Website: crate-barrel
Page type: customer-info-address
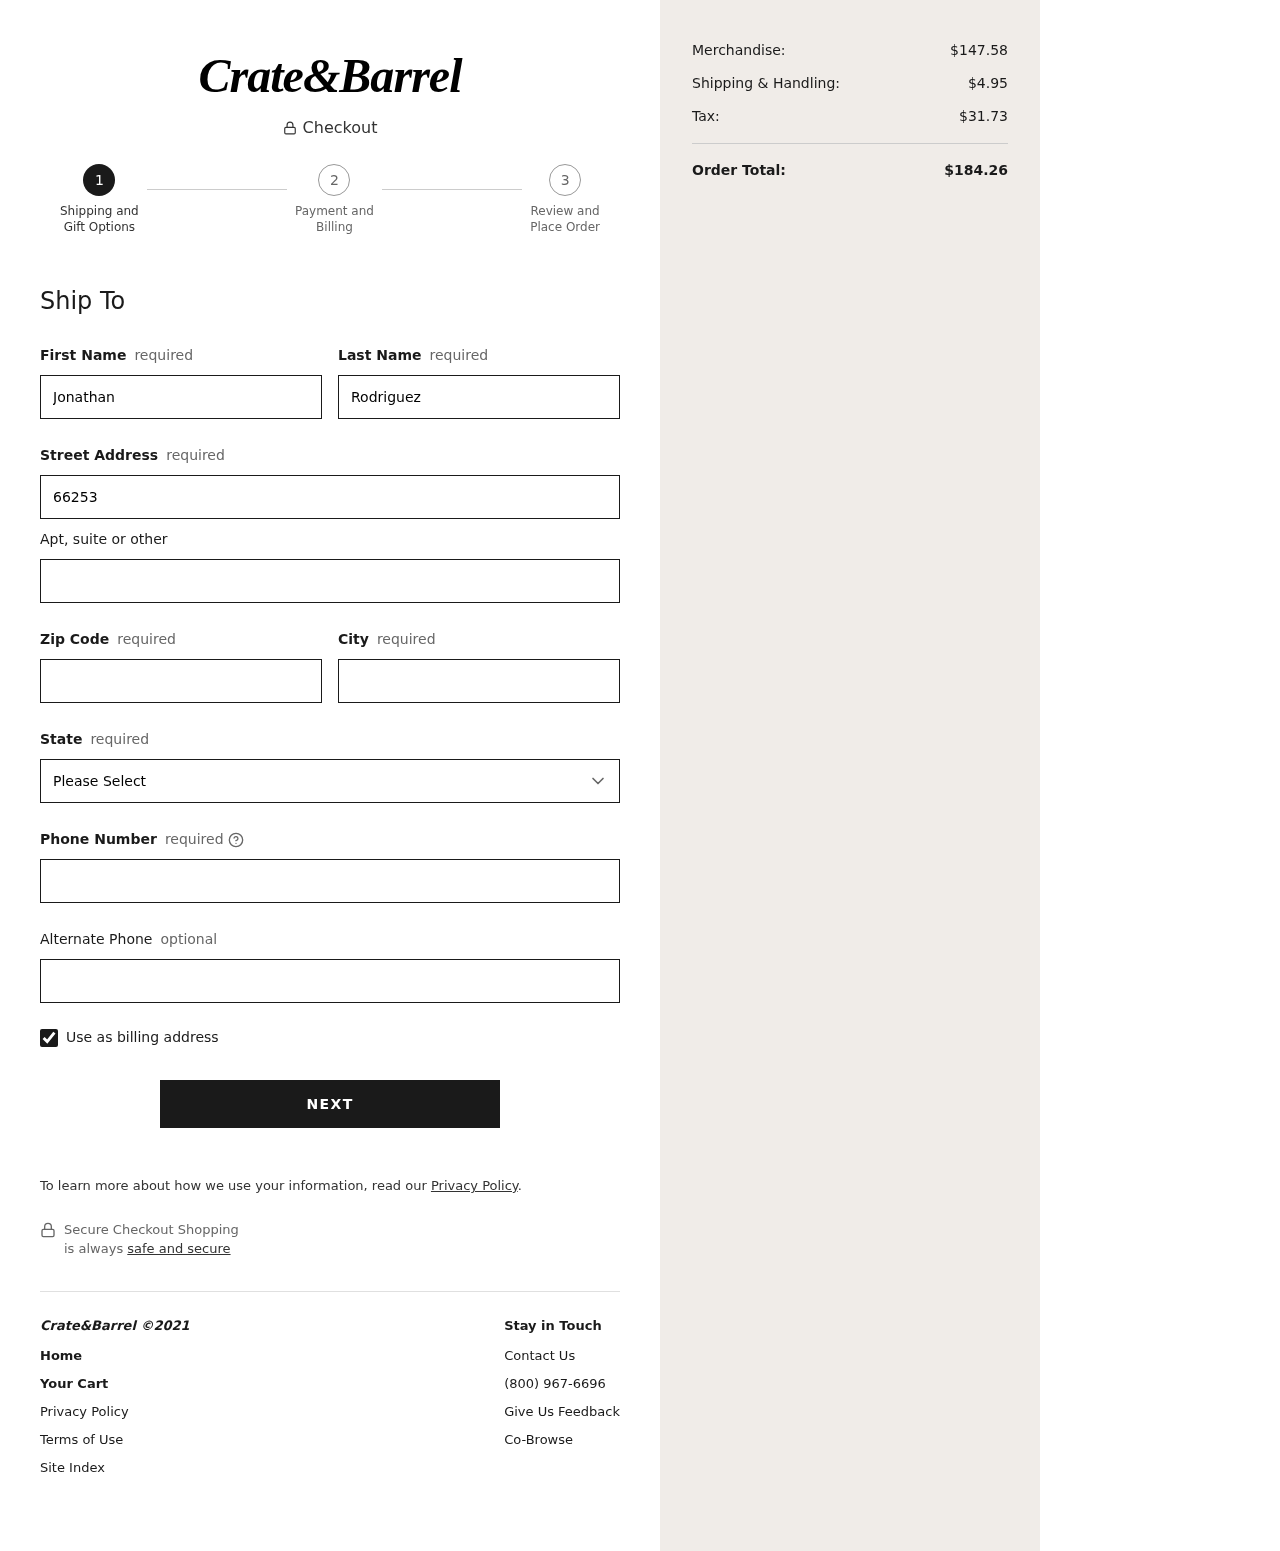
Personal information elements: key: PII_STATE
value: Wisconsin
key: PII_FIRSTNAME
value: Jonathan
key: PII_LASTNAME
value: Rodriguez
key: PII_STREET
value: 66253 Oliver Shoal
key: PII_STREET2
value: Suite 880
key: PII_POSTCODE
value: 50601
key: PII_CITY
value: West Melanieton
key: PII_PHONE
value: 5206885975
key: PII_PHONE_ALT
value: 6084610961
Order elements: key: ORDER_SUBTOTAL
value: $147.58
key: ORDER_SHIPPING_COST
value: $4.95
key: ORDER_TAX
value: $31.73
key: ORDER_TOTAL
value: $184.26